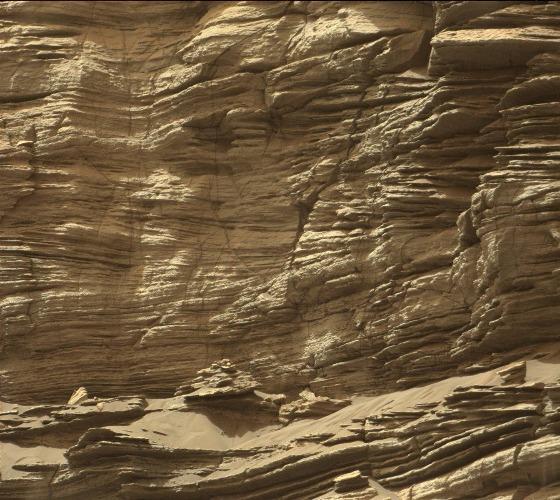
Terrain classes present: Bedrock, Rock, Shadow